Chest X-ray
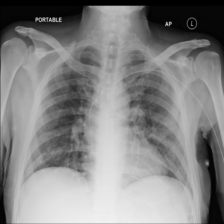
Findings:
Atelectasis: negative
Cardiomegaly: negative
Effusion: negative
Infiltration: negative
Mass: negative
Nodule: negative
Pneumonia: negative
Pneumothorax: negative
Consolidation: negative
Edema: negative
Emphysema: negative
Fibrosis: negative
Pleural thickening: negative
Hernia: negative